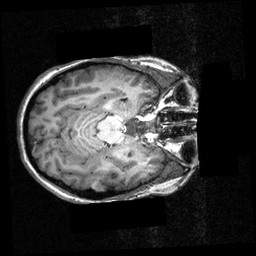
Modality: T1w
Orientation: axial
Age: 25
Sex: female
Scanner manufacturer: siemens
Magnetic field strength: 3.951 T
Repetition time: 1.5 s
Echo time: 0.00335 s